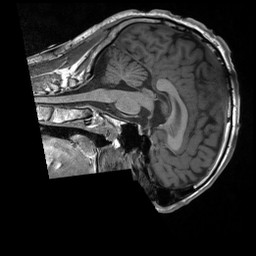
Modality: T1w
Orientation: sagittal
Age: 32
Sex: male
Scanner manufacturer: siemens
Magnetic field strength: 3 T
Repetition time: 1.9 s
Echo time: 0.00226 s